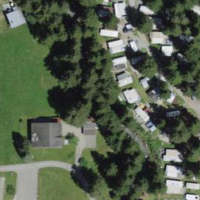
EUNIS habitat code: 53
Species observed at this site:
Urtica dioica